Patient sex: M
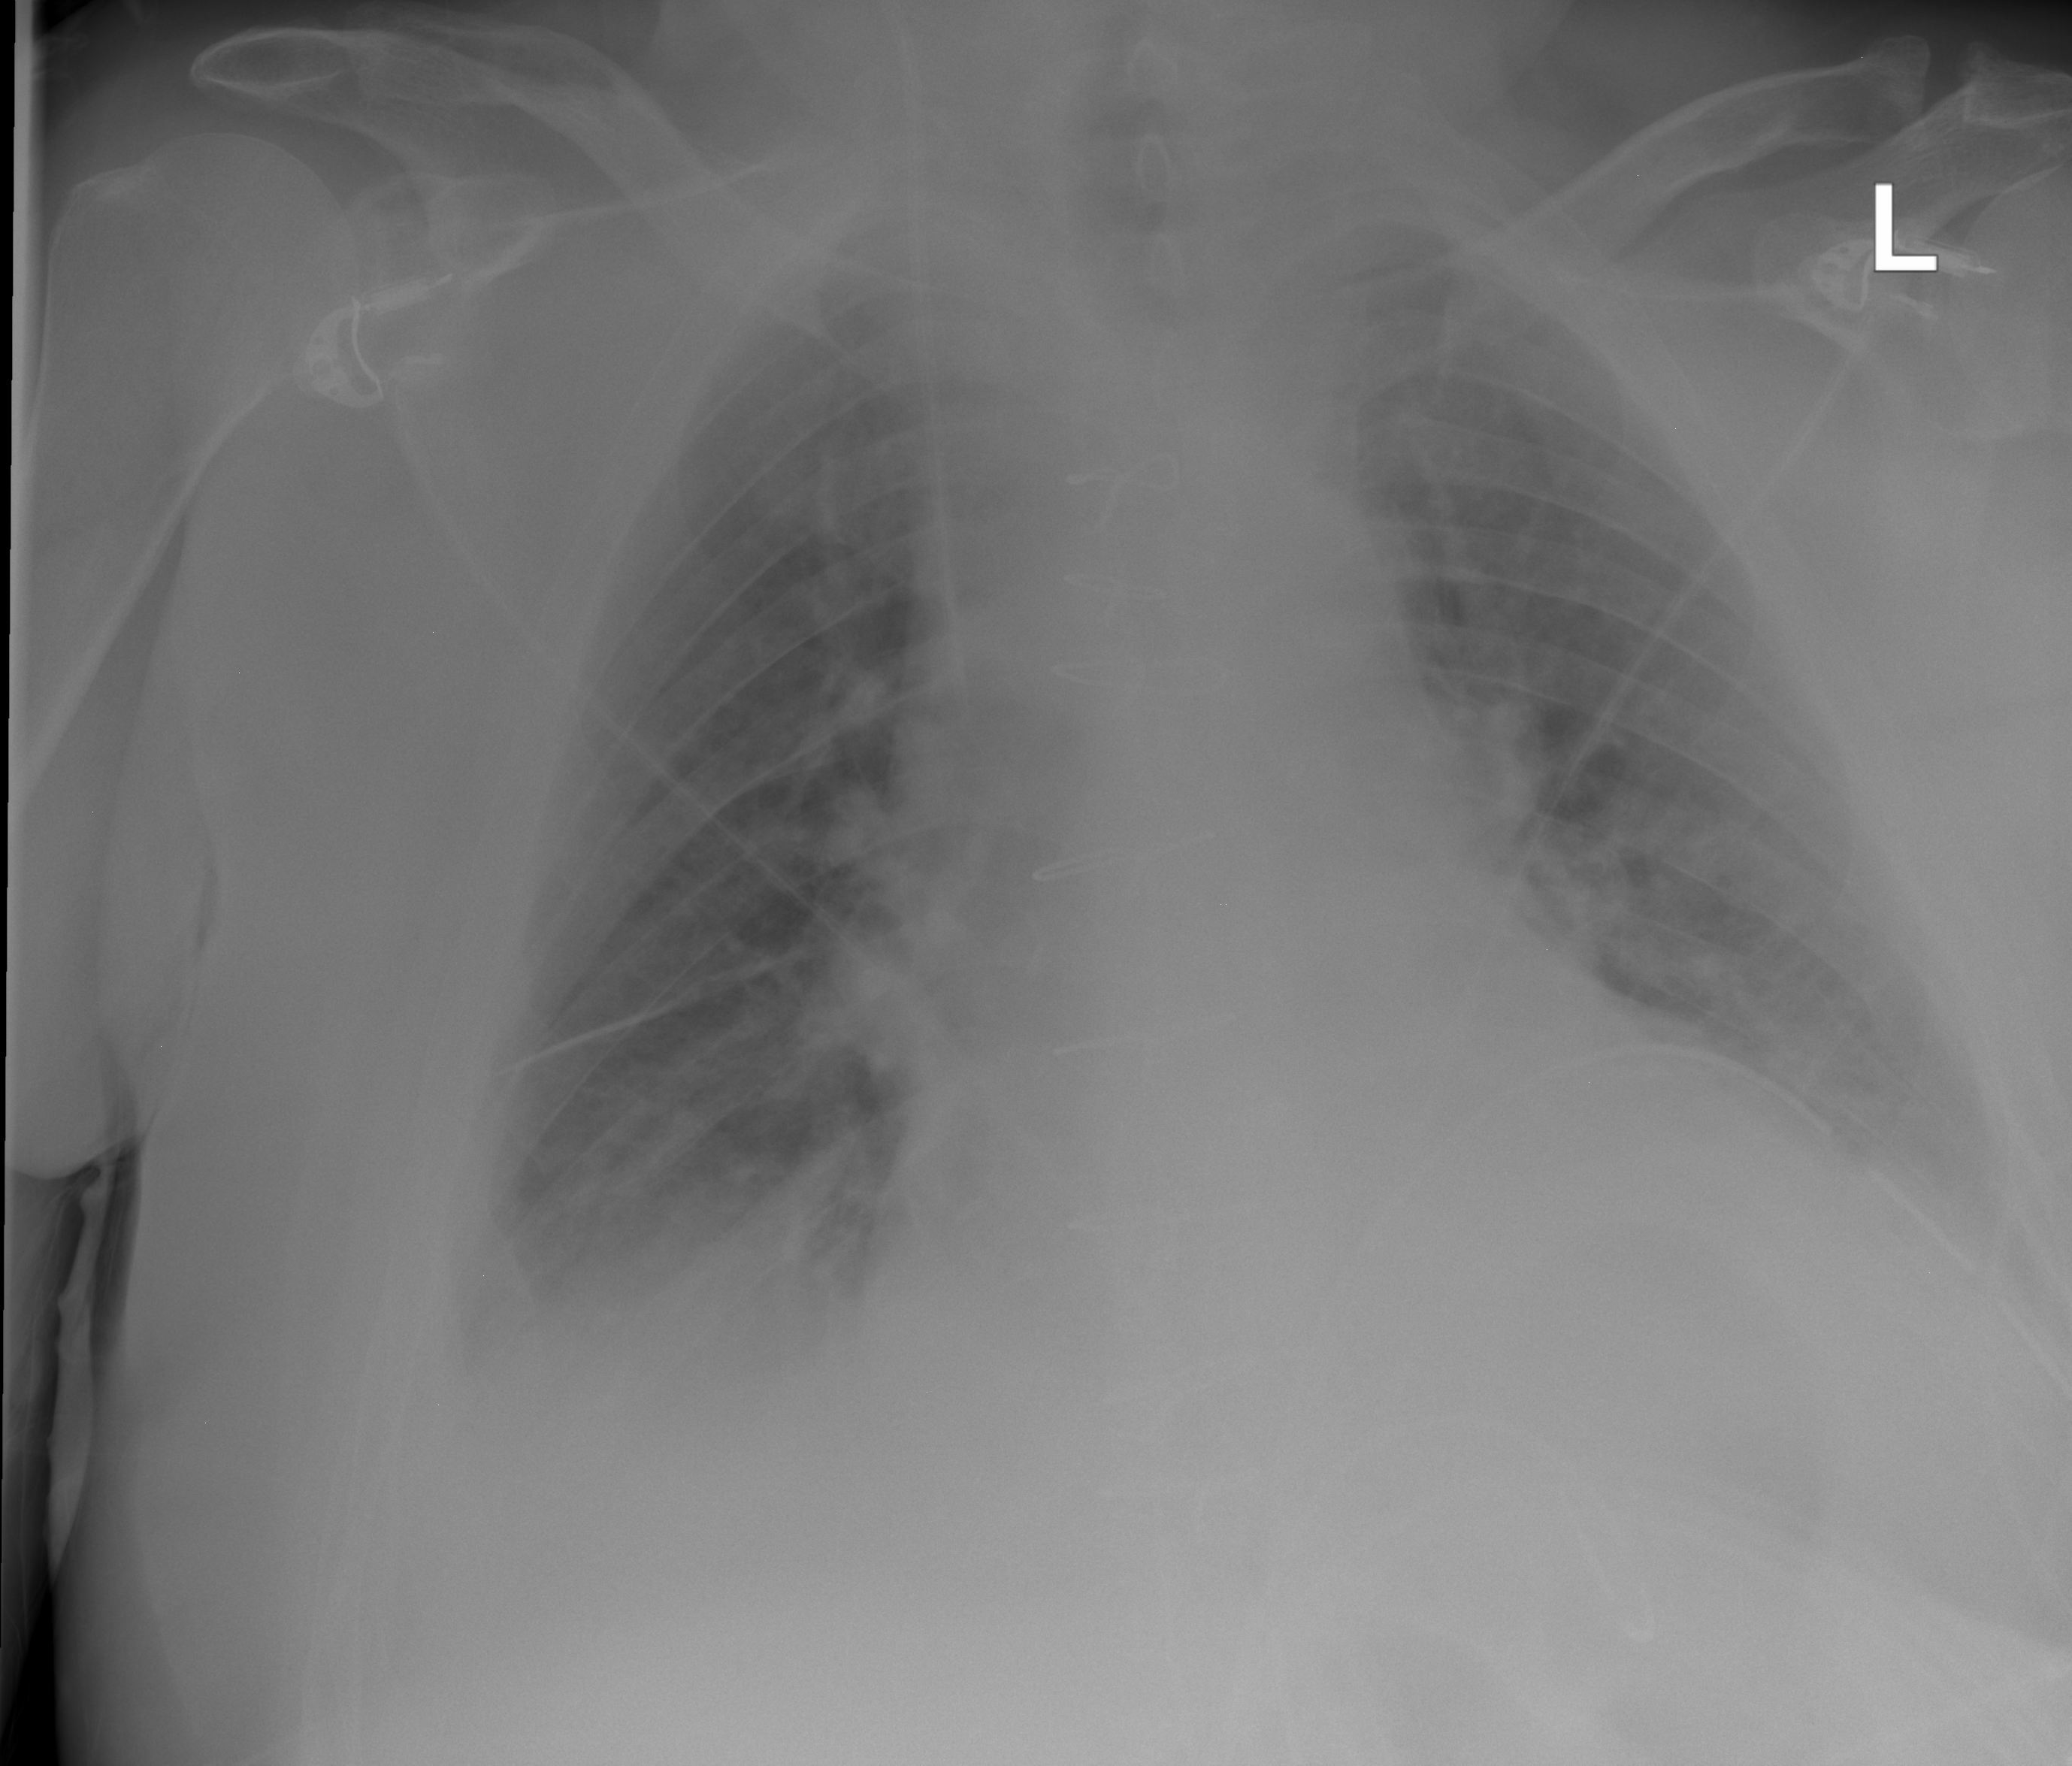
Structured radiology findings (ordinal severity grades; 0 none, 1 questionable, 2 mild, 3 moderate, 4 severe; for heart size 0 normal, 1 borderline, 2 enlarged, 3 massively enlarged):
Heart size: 2
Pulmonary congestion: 0
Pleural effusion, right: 2
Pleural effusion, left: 2
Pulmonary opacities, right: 0
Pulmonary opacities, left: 0
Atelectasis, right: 2
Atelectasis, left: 2